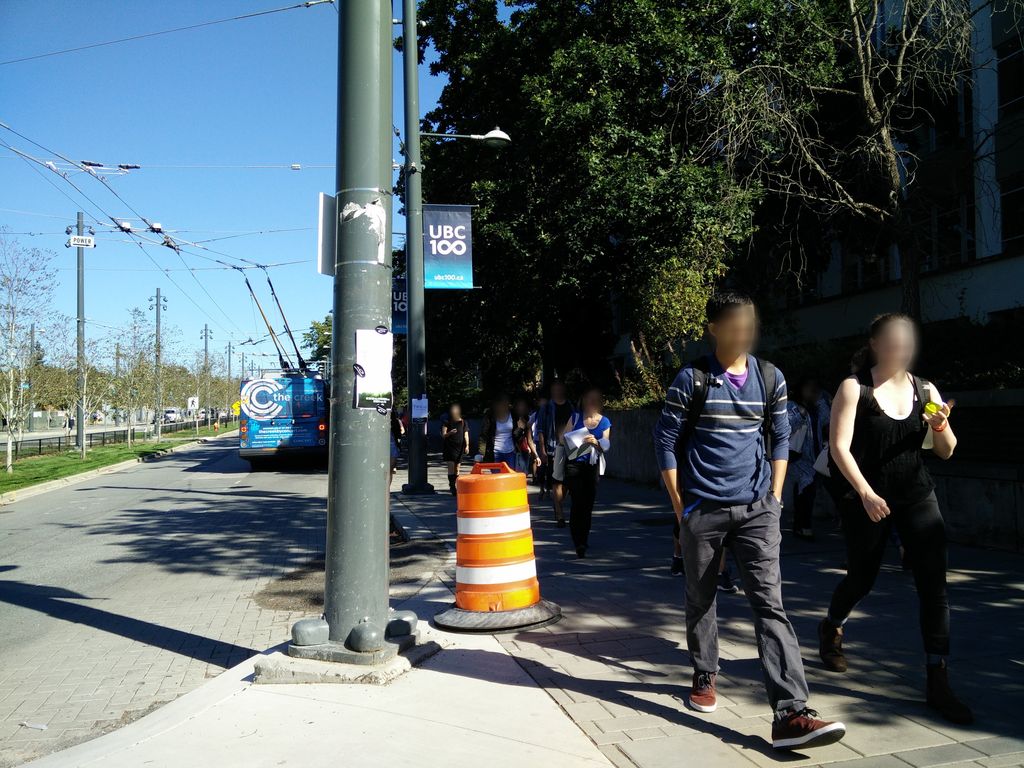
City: vancouver